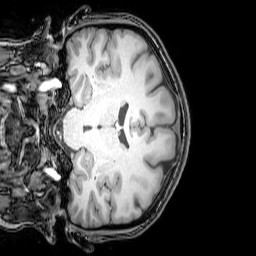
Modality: T1w
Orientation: coronal
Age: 24
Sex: female
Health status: healthy
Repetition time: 0.081 s
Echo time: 0.037 s